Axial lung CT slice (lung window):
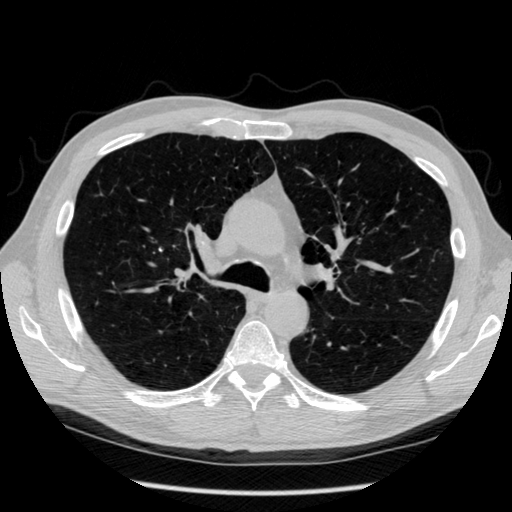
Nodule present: no